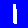
Digit: 1